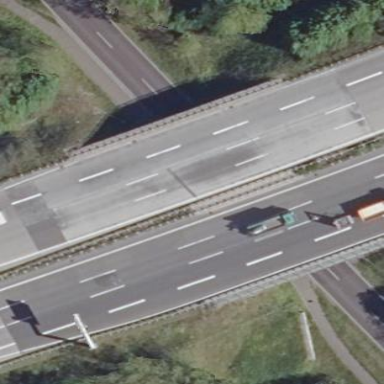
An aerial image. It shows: Motorway area.